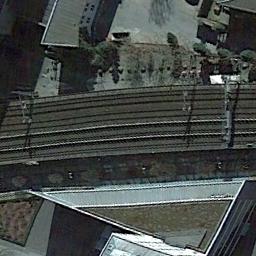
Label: railway